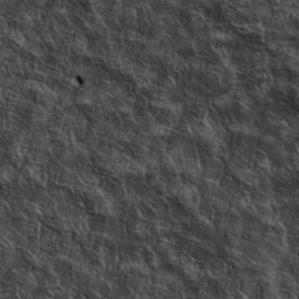
Label: non_frost